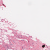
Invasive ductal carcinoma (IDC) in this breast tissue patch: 0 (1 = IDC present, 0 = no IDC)